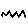
Label: zigzag